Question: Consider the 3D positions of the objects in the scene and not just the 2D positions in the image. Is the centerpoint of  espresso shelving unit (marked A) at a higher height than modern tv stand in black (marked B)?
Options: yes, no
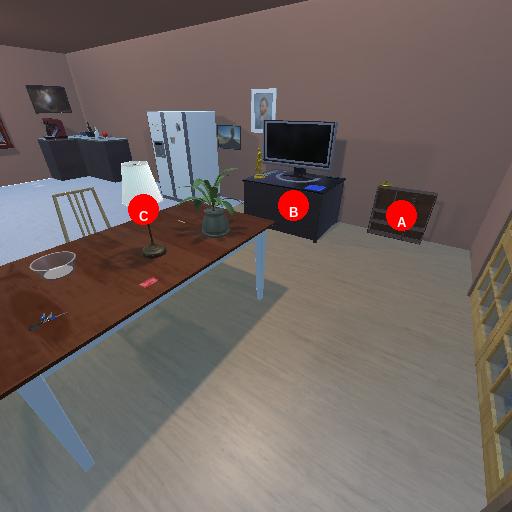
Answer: yes